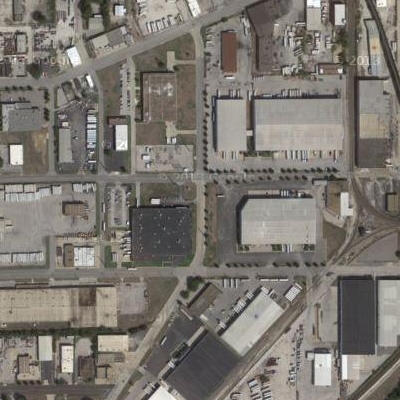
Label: Industry